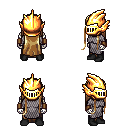
a pixel art fantasy rpg character, male body template, skeleton, chain mail, robe skirt, blonde extra-long hairstyle, gold helm, leather bracers, black shoes, four views (front, back, left, right), 2x2 character sprite sheet, small pixel art, hard edges, no anti-aliasing